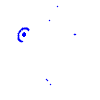
Particle: kaon